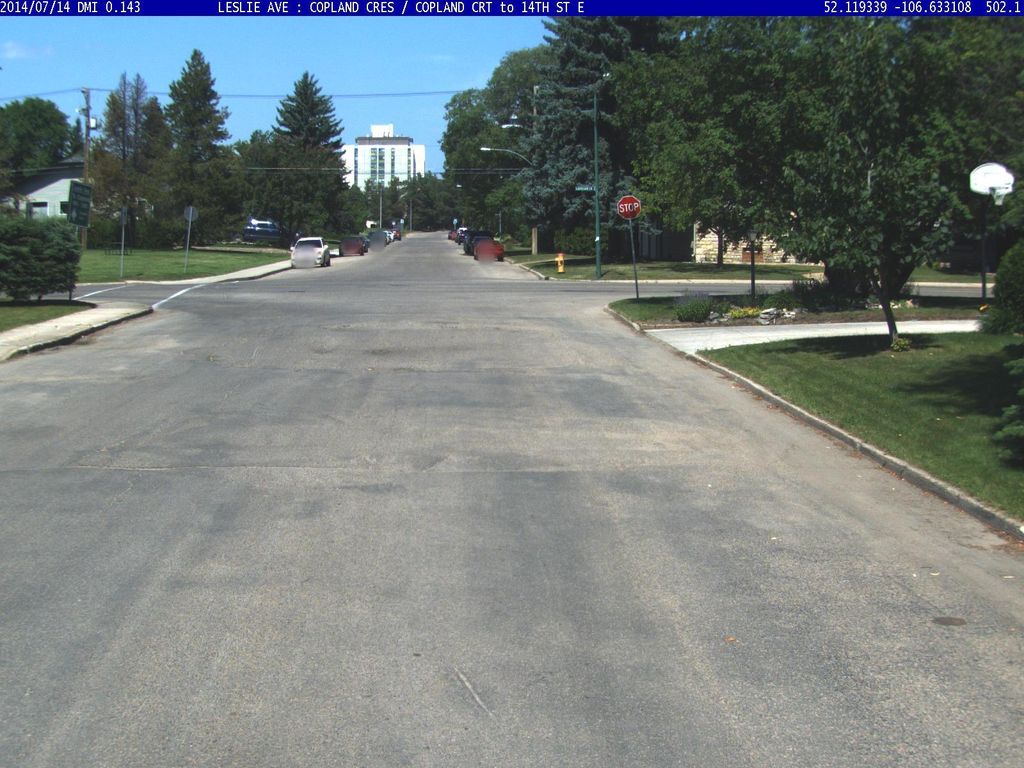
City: saskatoon